Question: I'm using the datepicker as such:
'''
$('#fromDate').datepicker({
"changeMonth": true,
"changeYear": true,
"numberOfMonths": 2,
"onClose": function(selectedDate) {
$('#toDate').datepicker("option", "minDate", selectedDate);
}
});
$('#toDate').datepicker({
//"defaultDate": "+1w",
"changeMonth": true,
"changeYear": true,
"numberOfMonths": 2,
"onClose": function(selectedDate) {
$('#fromDate').datepicker("option", "maxDate", selectedDate);
}
});
'''
I set the default date in C# codebind as such:
'''
var dt = DateTime.Now;
toDate.Value = dt.ToShortDateString();
fromDate.Value = dt.ToShortDateString();
'''
this get displayed as :

However, when i click the calendar icon, it shows as the six month, third day, and anyother selection is in this format. i've tried this but no joy:
'''
$(function() {
$("#fromDate").datepicker({ dateFormat: "dd/MM/yyyy" }).val();
$("#toDate").datepicker({ dateFormat: "dd/MM/yyyy" }).val();
});
'''
How do i change it so that I have a format of dd/MM/yyyy?
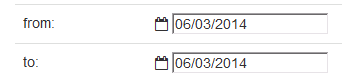
Answer: Simply use this:
'''
$("#from").datepicker({
"changeMonth": true,
"changeYear": true,
"numberOfMonths": 2,
dateFormat:"dd/mm/yy", //whatever format you need.
onClose: function( selectedDate ) {
}
'''
Follow same for toDate
<URL>